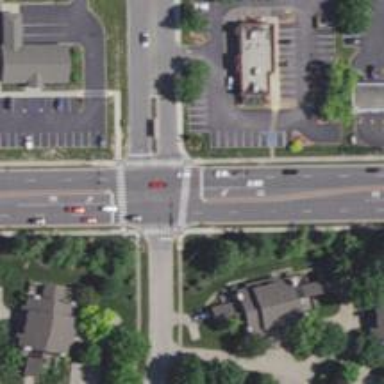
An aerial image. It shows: Marked uncontrolled road crossing.